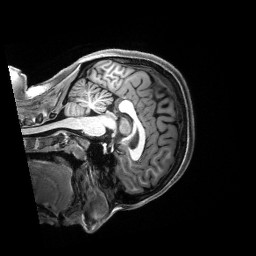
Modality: T1w
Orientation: sagittal
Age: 22
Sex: female
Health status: healthy
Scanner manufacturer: siemens
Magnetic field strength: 3 T
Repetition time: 2.5 s
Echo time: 0.00222 s